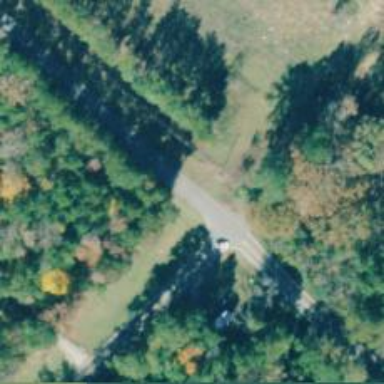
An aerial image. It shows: Unclassified road.